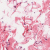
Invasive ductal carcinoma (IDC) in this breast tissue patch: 0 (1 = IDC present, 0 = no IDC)